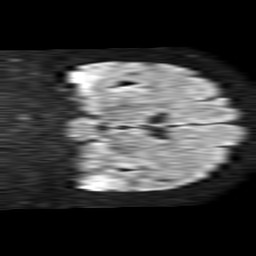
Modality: TRACE
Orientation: coronal
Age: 58
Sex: female
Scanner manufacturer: philips
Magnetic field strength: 1.5 T
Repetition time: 4.6 s
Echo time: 0.08631 s